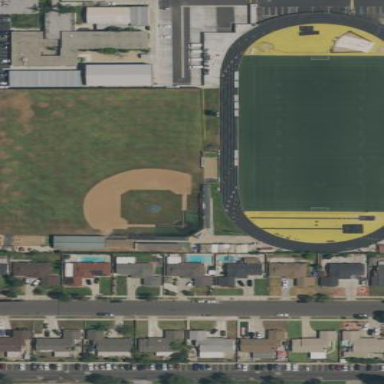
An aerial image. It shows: Baseball pitch for leisure land.